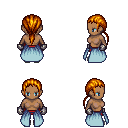
a pixel art fantasy rpg character, female body template, human, dark skin, overskirt, red pants, dark blonde ponytail hairstyle, metal gloves, white slippers, four views (front, back, left, right), 2x2 character sprite sheet, small pixel art, hard edges, no anti-aliasing